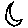
Label: moon